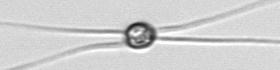
Label: Chaetoceros_danicus